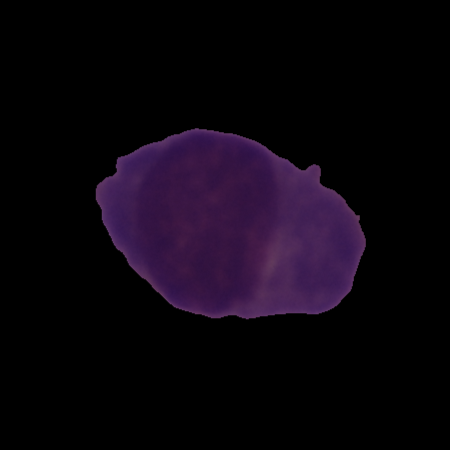
Label: healthy